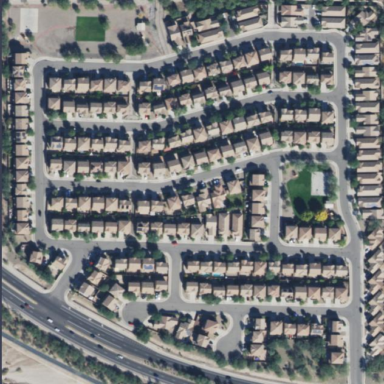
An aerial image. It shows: Residential area consisting of single-family homes.